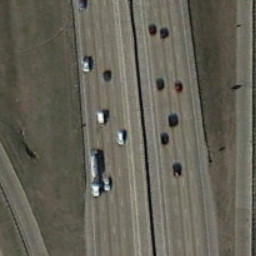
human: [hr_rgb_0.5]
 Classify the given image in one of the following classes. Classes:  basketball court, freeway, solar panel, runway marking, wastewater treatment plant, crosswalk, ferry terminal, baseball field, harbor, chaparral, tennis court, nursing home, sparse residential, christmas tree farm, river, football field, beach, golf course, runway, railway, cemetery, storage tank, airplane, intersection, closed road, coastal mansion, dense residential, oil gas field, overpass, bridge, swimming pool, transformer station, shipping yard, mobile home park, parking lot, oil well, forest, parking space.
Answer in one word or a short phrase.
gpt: freeway